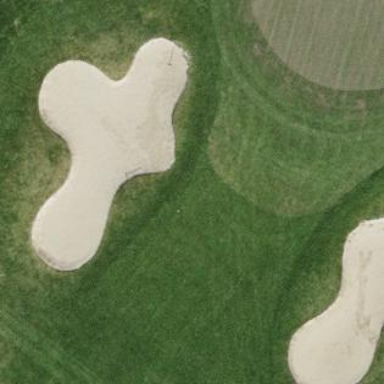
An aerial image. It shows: Golf bunker filled with sandy terrain.